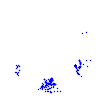
Particle: pion